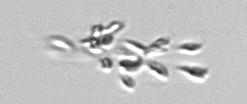
Label: Dinobryon